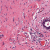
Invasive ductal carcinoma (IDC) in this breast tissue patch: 0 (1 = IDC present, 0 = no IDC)